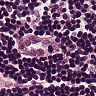
Metastatic tissue present: no